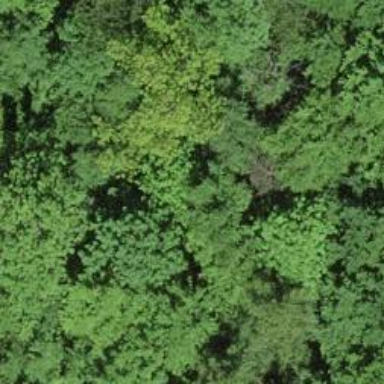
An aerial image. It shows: Natural monument featuring deciduous broadleaved tree.